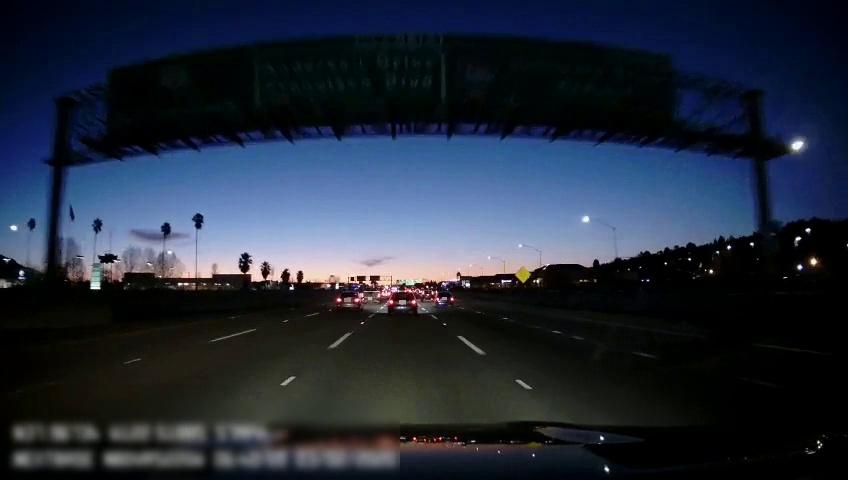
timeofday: Night
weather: Other
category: Drivable Space
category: Vehicles | Car
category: Vehicles | Truck
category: Vehicles | Car
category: Vehicles | SUV
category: Vehicles | Car
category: Lanes | Alternate Lane
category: Lanes | Alternate Lane
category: Lanes | Current Lane
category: Lanes | Current Lane
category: Lanes | Alternate Lane
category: Lanes | Alternate Lane
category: Traffic | Signs
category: Traffic | Signs
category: Traffic | Signs
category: Traffic | Signs